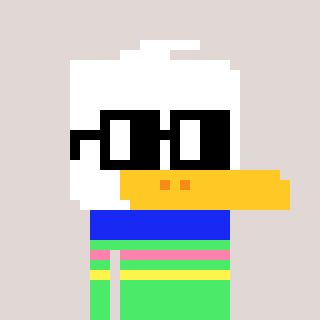
a pixel art character with square black glasses, a duck-shaped head and a teal-colored body on a warm background